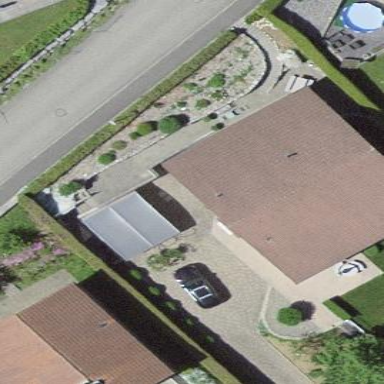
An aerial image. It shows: Residential building.